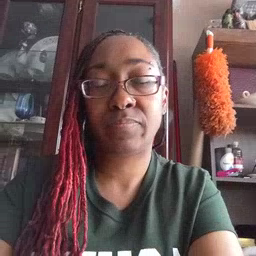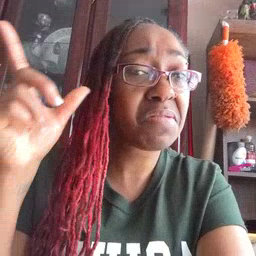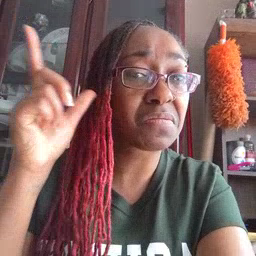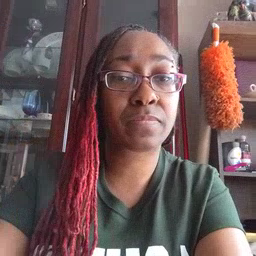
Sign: listen